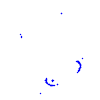
Particle: proton